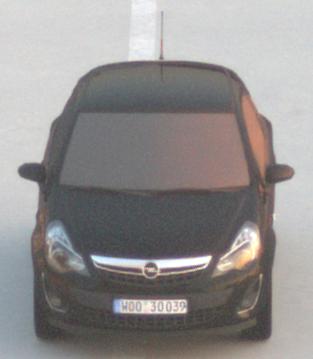
Make: Opel
Model: Corsa 1.2
Detailed model: Corsa (D)
Model produced from: 2011/01
Model produced until: 2014/08
Doors: 3
Color: black
Road condition: dry road
Daytime: sunrise or sunset
Contrast: medium contrast